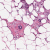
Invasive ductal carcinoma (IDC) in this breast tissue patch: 1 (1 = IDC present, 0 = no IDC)